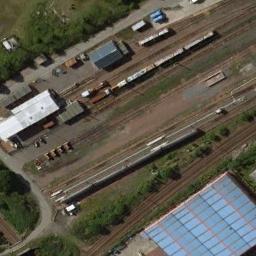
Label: railway